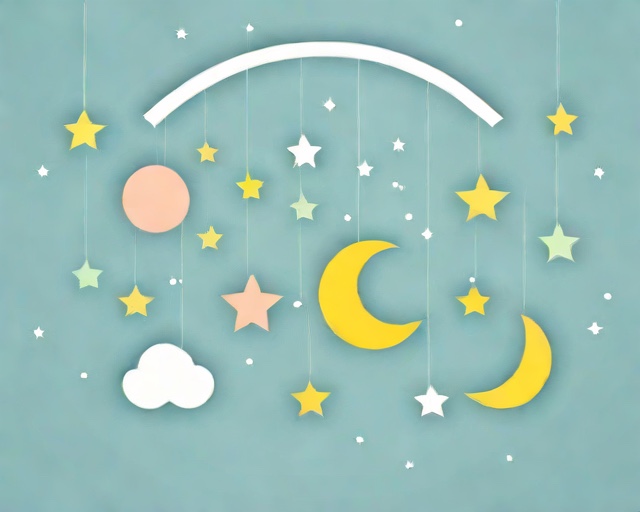
Category: New Baby